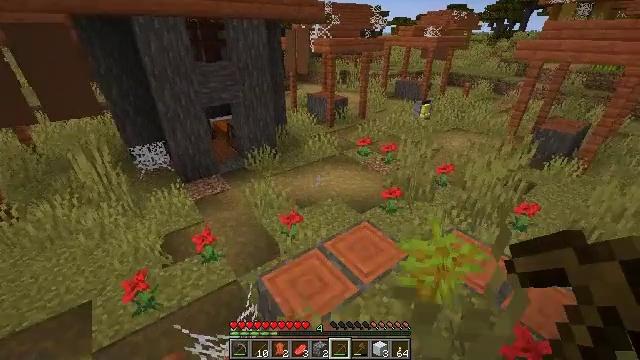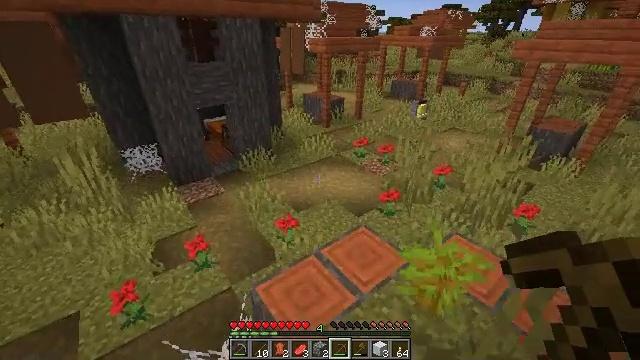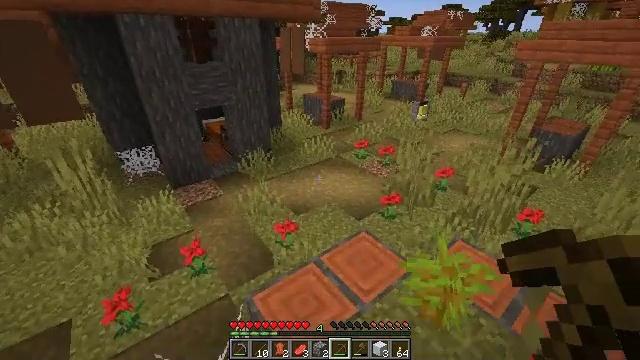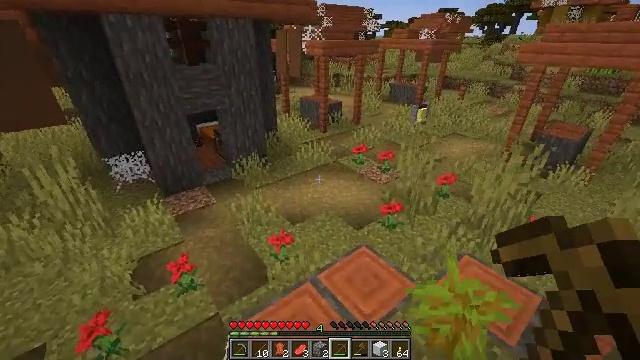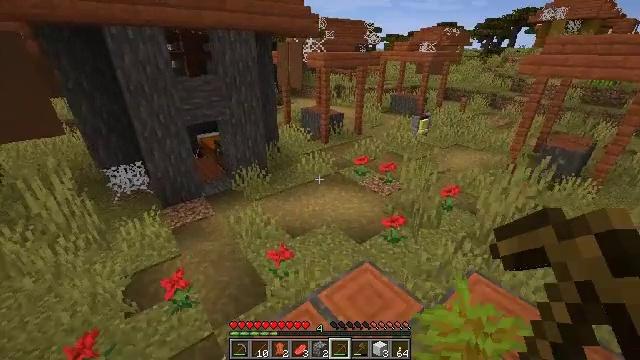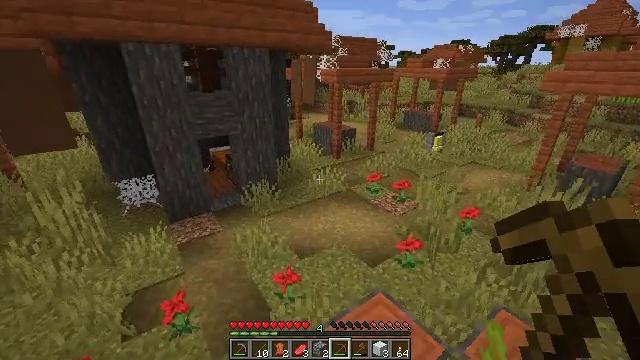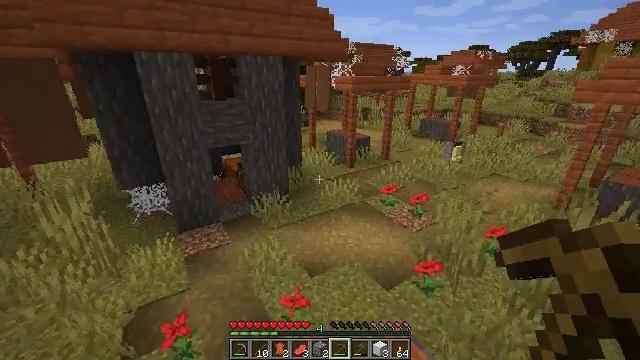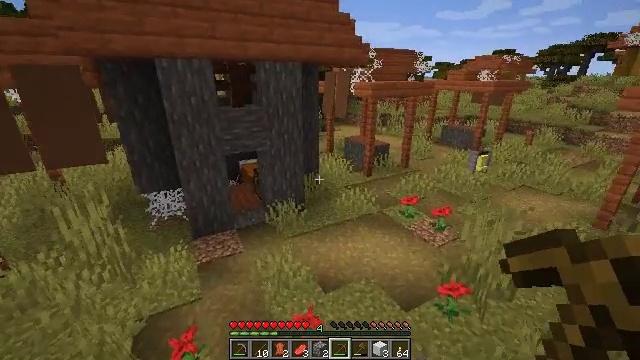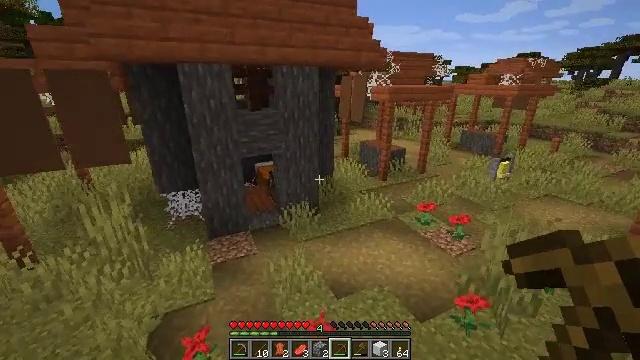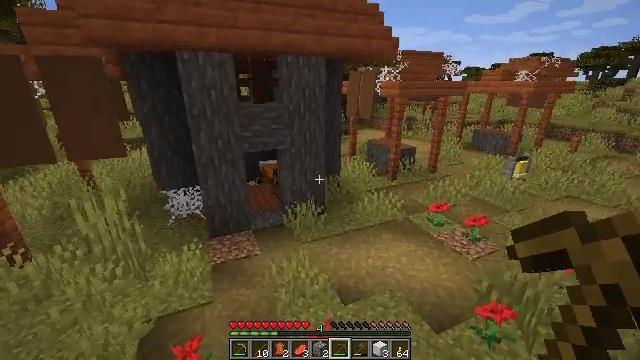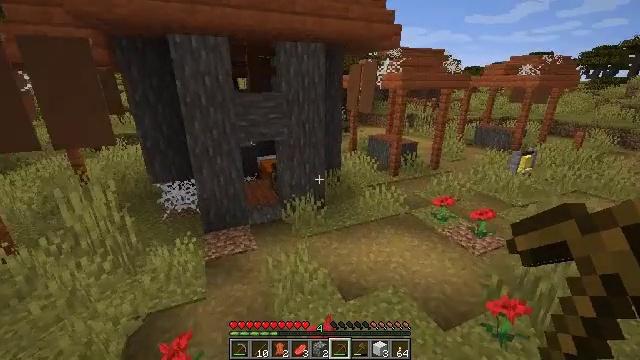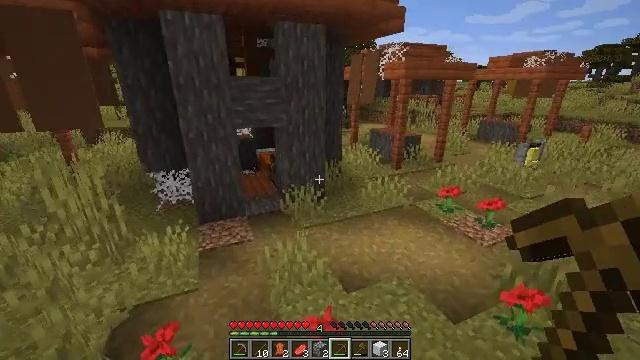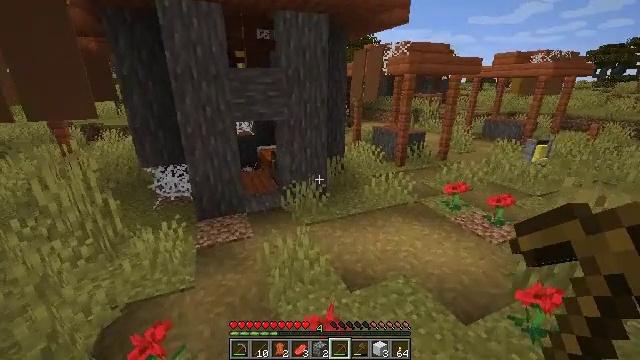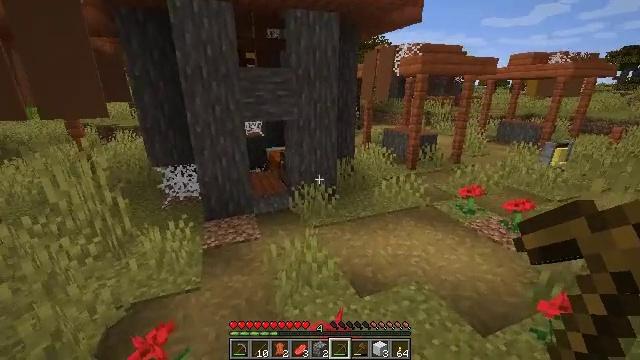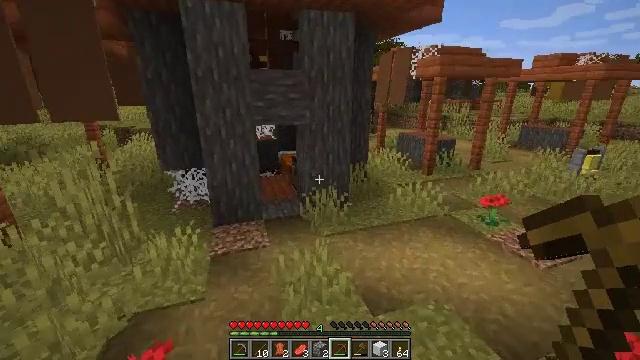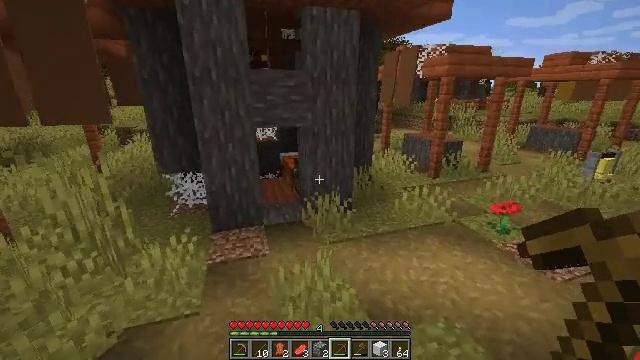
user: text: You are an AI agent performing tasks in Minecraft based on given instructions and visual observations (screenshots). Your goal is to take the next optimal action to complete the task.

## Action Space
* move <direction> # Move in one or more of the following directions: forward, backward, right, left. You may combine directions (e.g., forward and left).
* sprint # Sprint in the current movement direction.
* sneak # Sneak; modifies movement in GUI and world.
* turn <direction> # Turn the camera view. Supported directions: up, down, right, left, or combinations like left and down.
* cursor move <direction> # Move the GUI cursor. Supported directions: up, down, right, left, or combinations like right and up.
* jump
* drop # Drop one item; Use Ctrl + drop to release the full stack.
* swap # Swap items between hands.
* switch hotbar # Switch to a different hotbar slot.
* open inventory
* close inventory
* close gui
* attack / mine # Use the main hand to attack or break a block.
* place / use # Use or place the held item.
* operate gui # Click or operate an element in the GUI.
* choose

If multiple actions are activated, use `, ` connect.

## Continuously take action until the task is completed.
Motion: motion action
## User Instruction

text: Collect yellow terracotta using a pickaxe.
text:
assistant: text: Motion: move forward
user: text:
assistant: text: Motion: move forward
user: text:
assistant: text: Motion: move forward
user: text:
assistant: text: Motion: move forward, turn up
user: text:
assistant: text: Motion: move forward, turn left and up
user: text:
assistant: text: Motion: move forward, turn left and up
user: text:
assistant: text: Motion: move forward, turn left and up
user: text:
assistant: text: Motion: move forward, turn left
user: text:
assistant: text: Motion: move forward, turn left
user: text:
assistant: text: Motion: move forward
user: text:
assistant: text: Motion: move forward
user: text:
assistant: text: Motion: move forward
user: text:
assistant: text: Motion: move forward, turn left
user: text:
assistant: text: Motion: move forward, turn left
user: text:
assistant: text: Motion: move forward
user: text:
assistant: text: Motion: move forward
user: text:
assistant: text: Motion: move forward, turn left
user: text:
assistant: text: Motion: move forward, turn left
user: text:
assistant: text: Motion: move forward
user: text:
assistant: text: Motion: move forward
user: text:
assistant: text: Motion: move forward
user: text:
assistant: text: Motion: move forward
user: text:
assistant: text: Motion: move forward
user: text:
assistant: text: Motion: move forward
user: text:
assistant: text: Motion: move forward
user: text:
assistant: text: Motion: move forward and move left
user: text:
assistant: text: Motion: move forward and move left
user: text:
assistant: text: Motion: move forward and move left
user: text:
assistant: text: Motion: move forward and move left
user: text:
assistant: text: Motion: move forward and move left, turn right